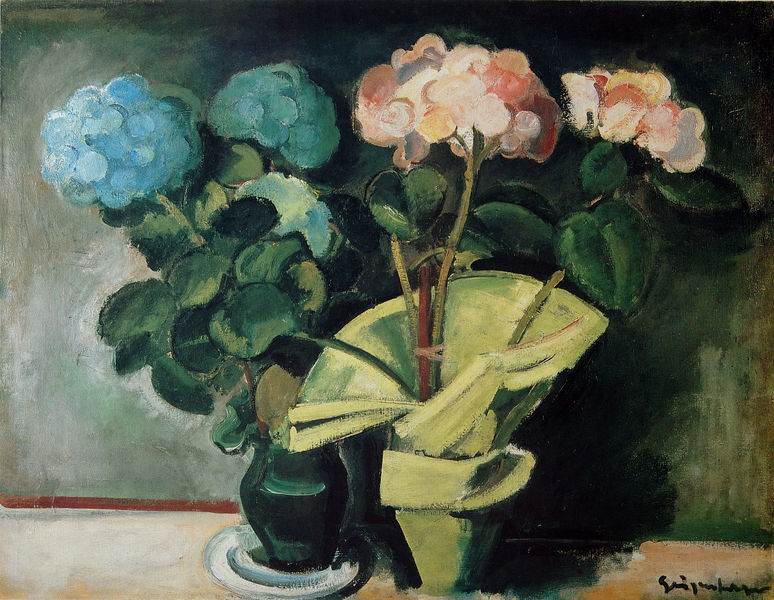
Titel: Hortensien
Künstler: Otto Geigenberger
Institution: Privatbesitz
Schlagwörter: blau, blätter, schatten, grün, blumen, licht, tisch, weiss, blüten, expressionismus, wand, teller, signatur, rosa, stilleben, stillleben, vase, blumentopf, papier, blue, red, white, dark, expressionism, green, grey, painting, table, flowers, pink, two, vasen, brown, plant, pot, faden, befestigung, manschette, flower, hortensie, hortensien, hyazinthen, untersetzer, sträusse, brushstroke, shadow, bouquet, glass, shelf, still life, leaves, floral, rose, leaf, angebunden, bindestrick, bud, darkgreen, gauguin, geranium, hortense, hortensia, hortesia, hydrangea, hydrangeas, impasto, impressionistic, leave, lightgreen, sta, wrapped